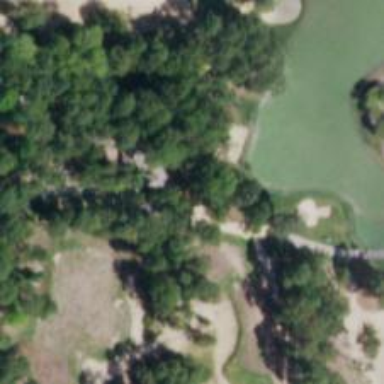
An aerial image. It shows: Footway that resembles golf path.